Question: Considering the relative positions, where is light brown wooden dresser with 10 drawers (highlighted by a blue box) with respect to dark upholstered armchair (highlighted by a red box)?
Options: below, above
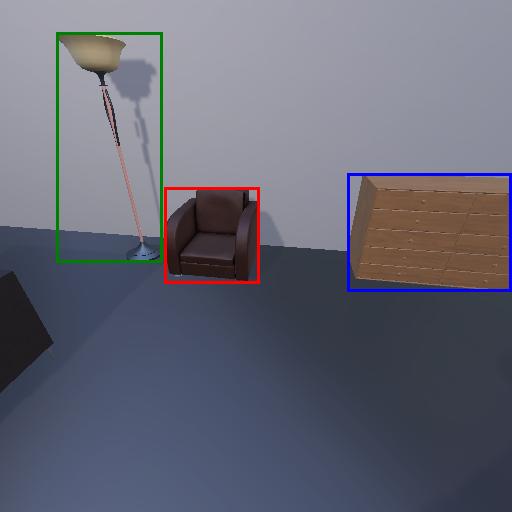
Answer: below